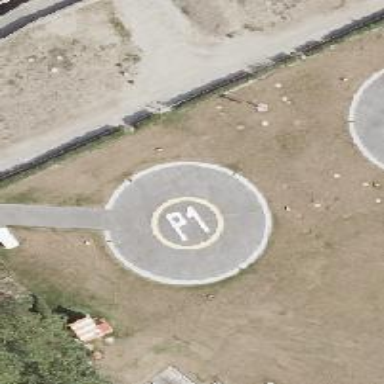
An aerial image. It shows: Helipad at the airport area.